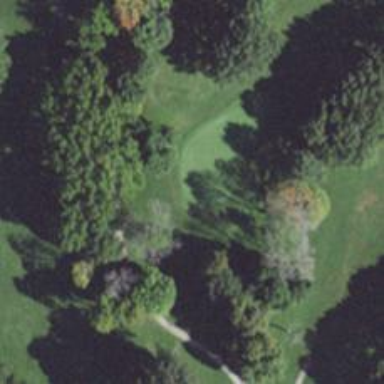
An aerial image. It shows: Golf hole.